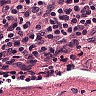
Metastatic tissue present: no